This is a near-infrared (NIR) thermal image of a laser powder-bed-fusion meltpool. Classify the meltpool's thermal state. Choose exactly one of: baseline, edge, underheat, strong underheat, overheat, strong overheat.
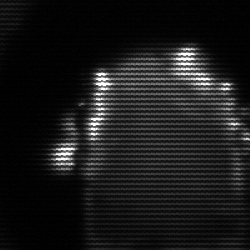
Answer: baseline